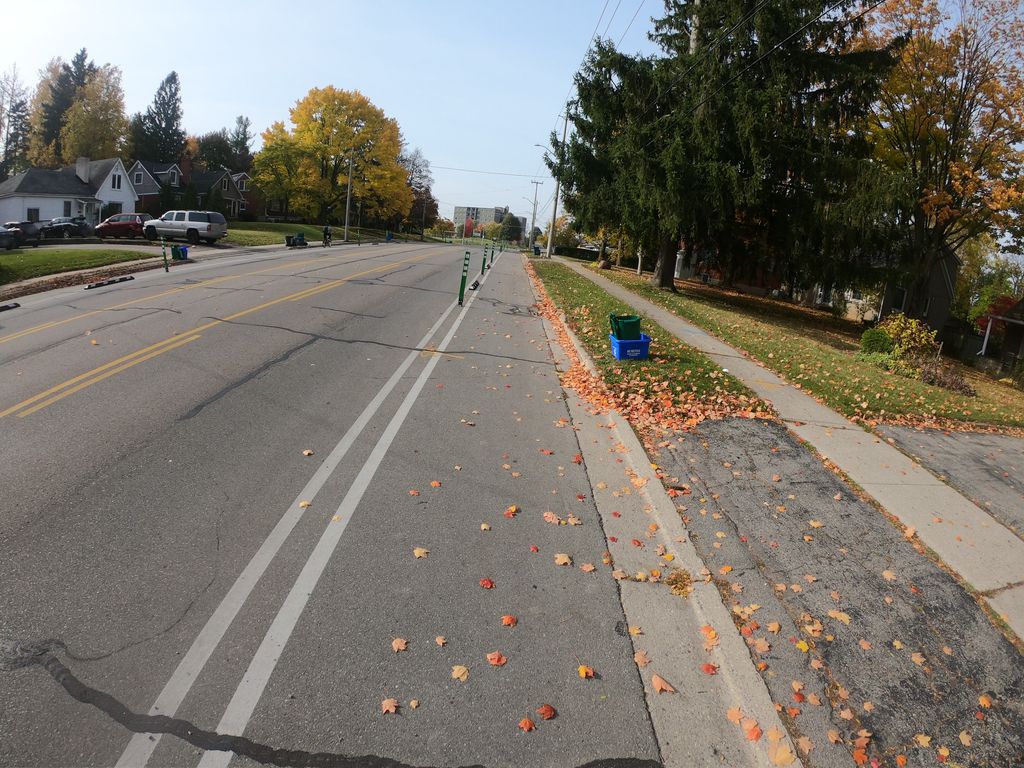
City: kitchener-waterloo